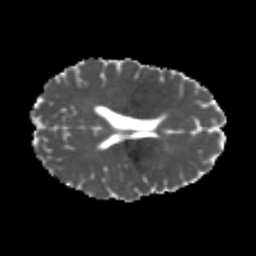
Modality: MD
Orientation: axial
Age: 22
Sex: female
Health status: healthy
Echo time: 0.074 s